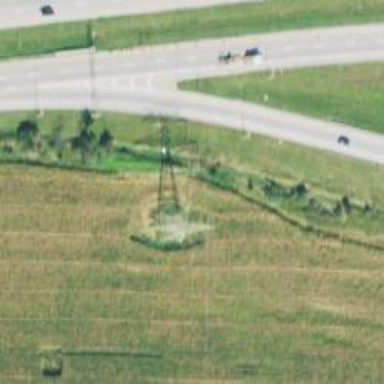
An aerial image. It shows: Lattice structure tower.